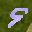
Label: 9